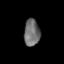
Tissue: lung
Cell type: Others
Senescence score: 0.2099
Nuclear area (px): 416
Mean DAPI intensity: 109.731